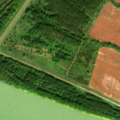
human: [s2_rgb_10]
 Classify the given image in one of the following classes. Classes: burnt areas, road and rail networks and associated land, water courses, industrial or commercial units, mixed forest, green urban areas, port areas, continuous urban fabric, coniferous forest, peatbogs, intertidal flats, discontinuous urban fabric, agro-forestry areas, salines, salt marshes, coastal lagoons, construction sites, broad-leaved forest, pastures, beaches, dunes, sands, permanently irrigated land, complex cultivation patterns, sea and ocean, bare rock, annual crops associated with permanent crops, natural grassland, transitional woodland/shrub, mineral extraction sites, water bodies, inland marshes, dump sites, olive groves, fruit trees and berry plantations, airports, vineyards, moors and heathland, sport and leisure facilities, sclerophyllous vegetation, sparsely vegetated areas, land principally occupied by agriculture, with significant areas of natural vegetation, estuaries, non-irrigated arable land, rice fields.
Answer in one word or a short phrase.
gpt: non-irrigated arable land, broad-leaved forest, transitional woodland/shrub, inland marshes, water courses